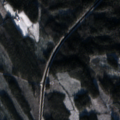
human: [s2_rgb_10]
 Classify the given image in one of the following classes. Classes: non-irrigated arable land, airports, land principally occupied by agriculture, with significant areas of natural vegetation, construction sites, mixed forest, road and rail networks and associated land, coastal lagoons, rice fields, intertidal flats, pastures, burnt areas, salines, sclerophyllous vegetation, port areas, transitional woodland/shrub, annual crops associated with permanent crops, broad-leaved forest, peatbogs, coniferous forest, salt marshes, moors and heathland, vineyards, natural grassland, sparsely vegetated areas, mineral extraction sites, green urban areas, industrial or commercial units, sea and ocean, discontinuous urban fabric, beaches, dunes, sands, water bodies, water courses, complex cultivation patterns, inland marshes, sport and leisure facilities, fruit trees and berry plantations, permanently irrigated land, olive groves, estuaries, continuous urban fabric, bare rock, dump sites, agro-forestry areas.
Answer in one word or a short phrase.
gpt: coniferous forest, mixed forest, transitional woodland/shrub